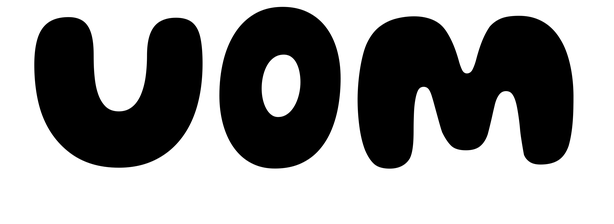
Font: Gluten_Bold